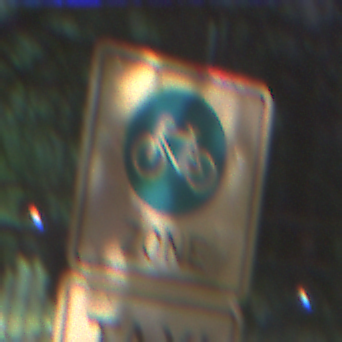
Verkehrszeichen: BeginnFahrradzone
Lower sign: BesondereFahrzeugeUndTransportgueter1
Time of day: Night
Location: Outdoor (Suburban)
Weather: PartlyCloudy
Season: NotSpecified
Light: Artificial